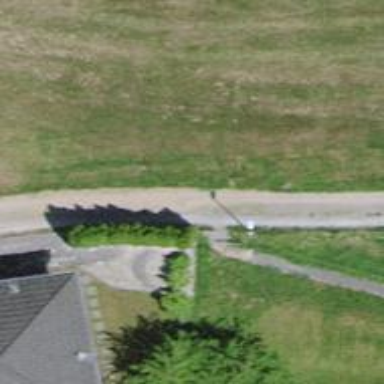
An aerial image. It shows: Unpaved residential road.